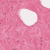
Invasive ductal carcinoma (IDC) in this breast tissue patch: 0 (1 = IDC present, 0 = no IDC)